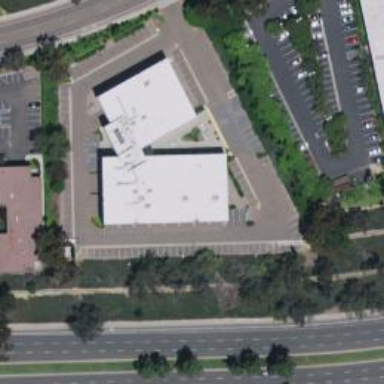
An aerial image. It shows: Office building.